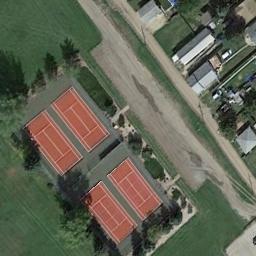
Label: tennis_court